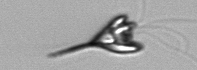
Label: Pyramimonas_longicauda